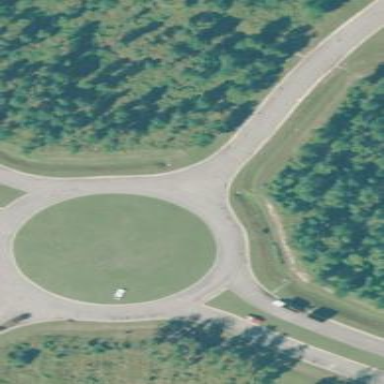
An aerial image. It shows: Residential road with paved surface leading to roundabout.